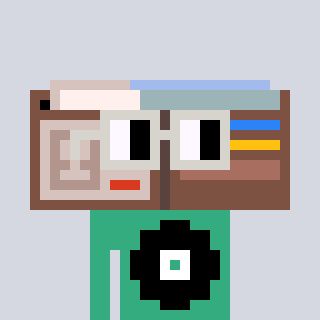
a pixel art character with square light gray glasses, a wallet-shaped head and a teal-colored body on a cool background